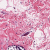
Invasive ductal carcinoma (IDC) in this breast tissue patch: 0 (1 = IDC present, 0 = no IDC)